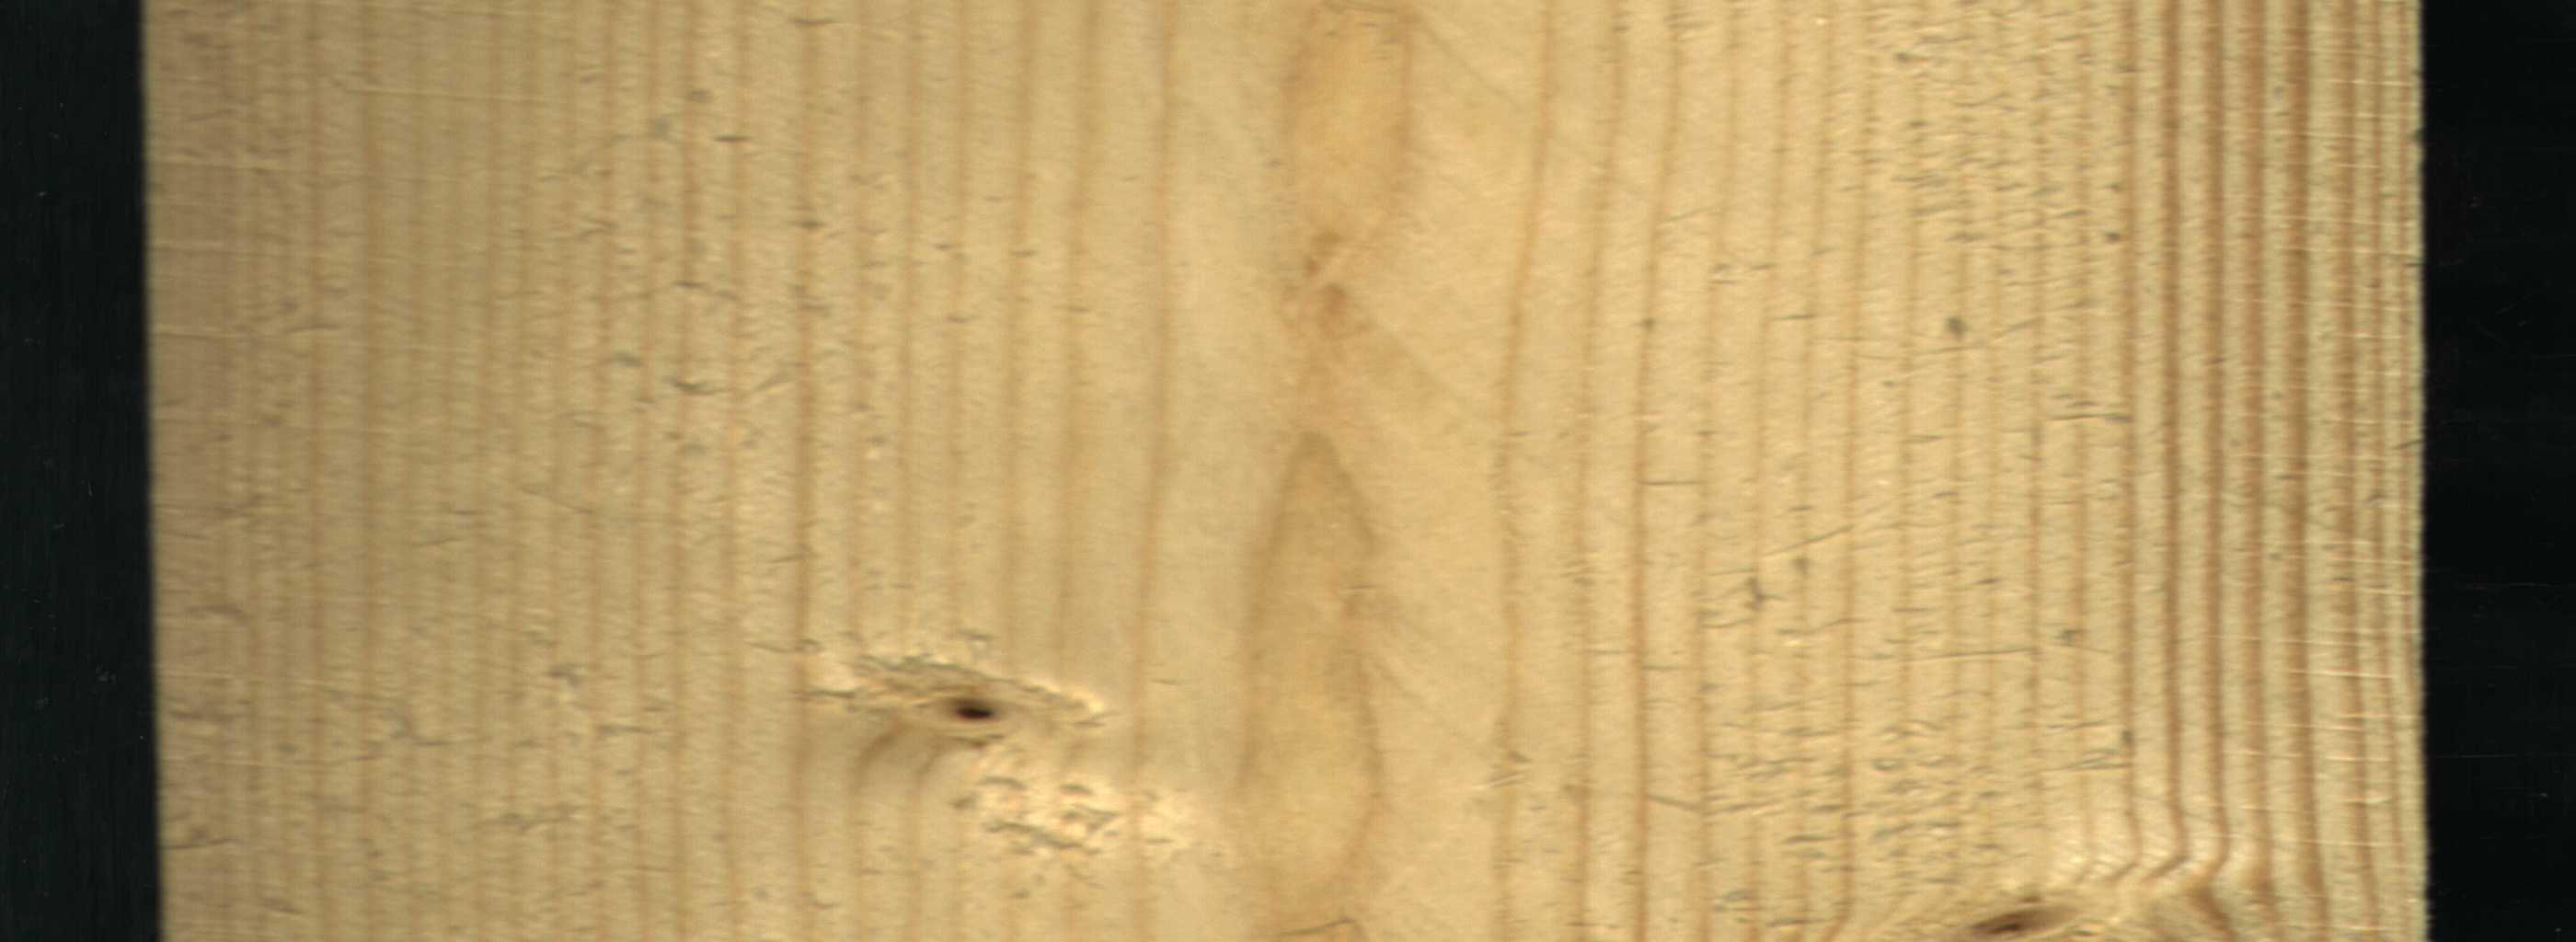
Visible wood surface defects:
Live_Knot
Live_Knot